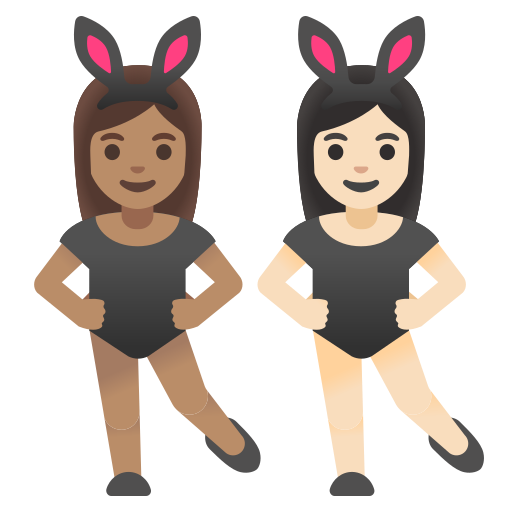
Emoji: 👩🏽‍🐰‍👩🏻